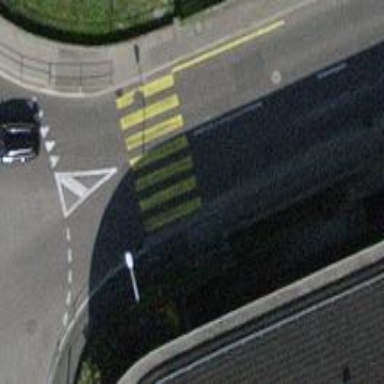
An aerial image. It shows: Tertiary road with asphalt surface. It has lanes for both pedestrians and cyclists on both sides.